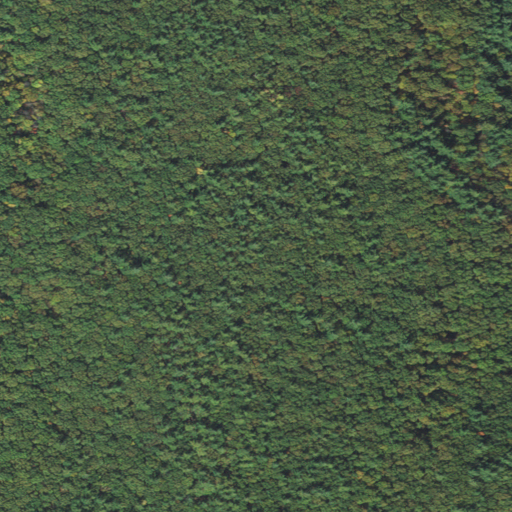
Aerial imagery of mountain in Massachusetts named Long Hill containing mixed forest, deciduous forest, and evergreen forest